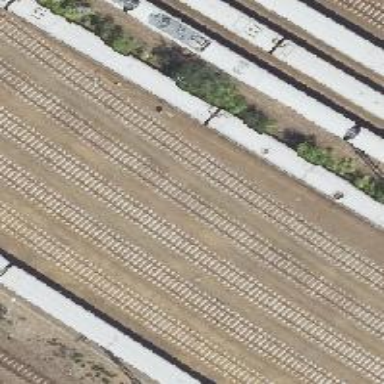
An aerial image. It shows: Rail yard with electrified contact lines for the trains.